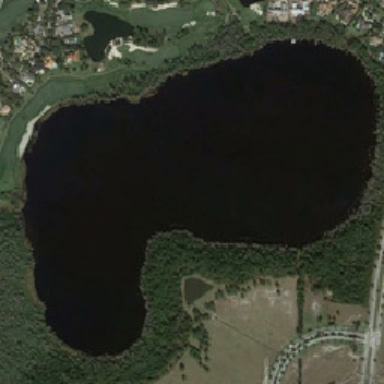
There are several small ponds in the pond .